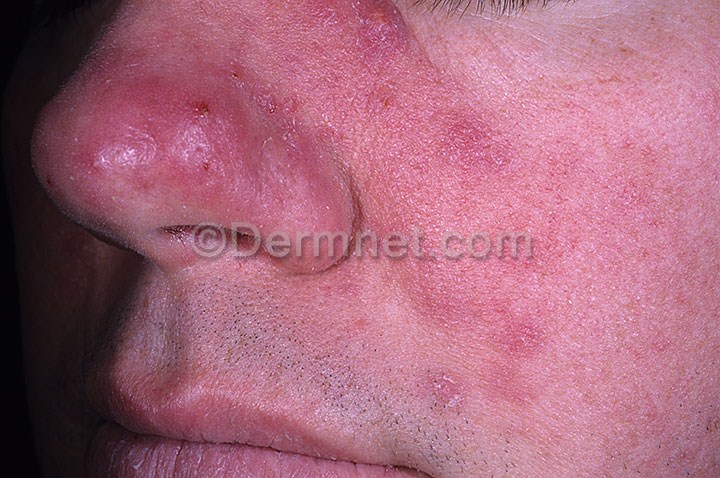
Disease: Acne and Rosacea Photos